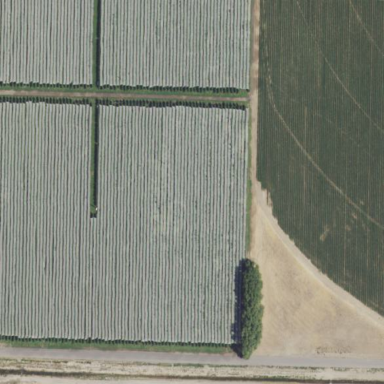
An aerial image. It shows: Vineyard where grapes are grown.